九年级 · 度量几何学
(本题3分)(2022$cdot$浙江温州$cdot$一模)如图,将两块三角板$OABleft(angleOAB=45^{circ}right)$和三角板$OCDleft(angleOCD=30^{circ}right)$放置在矩形$BCEF$中,直角顶点$O$重合,点$A,D$在$EF$边上,$AB=12$.(1)若点$O$到$BC$的距离为$2sqrt{6}$,则点$O$到$EF$的距离为$qquad$;(2)若$BC=3AD$,则$triangleOCD$外接圆的半径为$qquad$.
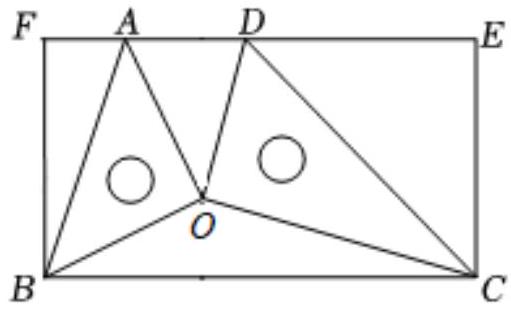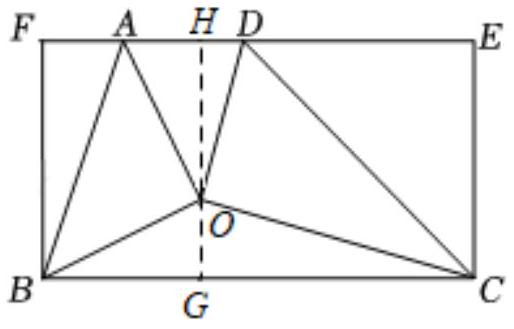
答案: $4sqrt{3};2sqrt{15}$
解析: 【分析】(1)根据题意可得$angleAOB=angleDOC=90^{circ},AO=BO,CD=2DO$,过点$O$作$OGperpBC$于点$G$,延长$GO$交$EF$于点$H$,证明$triangleOAHcongtriangleBOG(AAS)$,可得$OH=BG$,$AH=OG=2sqrt{6}$,然后根据勾股定理即可解决问题;(2)根据题意证明$triangleHODsimtriangleGCO$,可得$frac{HO}{GC}=frac{HD}{OG}=frac{OD}{OC}$,由$tanangleOCD=tan30^{circ}=$$frac{OD}{OC}=frac{sqrt{3}}{3}$,设$BG=OH=x$,可得$CG=sqrt{3}x$,设$HD=k$,可得$OG=sqrt{3}k$,根据$BC=$$3AD$可得,$k=frac{1}{3}x$,然后利用勾股定理可得$DO=2sqrt{15}$,进而可以解决问题.【详解】解:(1)$because$两块三角板$OABleft(angleOAB=45^{circ}right)$和三角板$OCDleft(angleOCD=30^{circ}right)$放置在矩形$BCEF$中，$thereforeangleAOB=angleDOC=90^{circ},AO=BO,CD=2DO$,如图,过点$O$作$OGperpBC$于点$G$,延长$GO$交$EF$于点$H$,$because$四边形$BCEF$是矩形,$thereforeBC//EF$,$thereforeOHperpEF$,$thereforeangleOHA=angleAOB=90^{circ}$,$thereforeangleAOH+angleOAH=angleAOH+angleBOG=90^{circ}$,$thereforeangleOAH=angleBOG$,在$triangleOAH$和$triangleOGB$中,$$left{begin{array}{l}angleAHO=angleOGB=90^{circ}angleOAH=angleBOGAO=BOend{array}right.$$$thereforetriangleOAHcongtriangleBOG(AAS)$,$thereforeOH=BG,AH=OG=2sqrt{6}$,$becauseAB=12$.$thereforeAO=BO=frac{sqrt{2}}{2}AB=6sqrt{2}$,$thereforeBG=sqrt{BO^{2}-OG^{2}}=sqrt{(6sqrt{2})^{2}-(2sqrt{6})^{2}}=4sqrt{3}$$therefore{OH}=4sqrt{3}$,则点$O$到$EF$的距离为$4sqrt{3}$,故答案为:$4sqrt{3}$(2)$becauseangleOGC=angleDHO=angleDOC=90^{circ}$,$thereforeangleHOD+angleCOG=angleGCO+angleCOG=90^{circ}$,$thereforeangleHOD=angleGCO$,$thereforetriangleHODsimtriangleGCO$,$thereforefrac{HO}{GC}=frac{HD}{OG}frac{OD}{OC}$$becauseangleOCD=30^{circ}$,$thereforetanangleOCD=tan30^{circ}=frac{OD}{OC}=frac{sqrt{3}}{3}$,$thereforefrac{HO}{GC}=frac{HD}{OG}=frac{sqrt{3}}{3}$,由(1)知:$OH=BG,AH=OG$,设$BG=OH=x，$$thereforeCG=sqrt{3}x$,设$HD=k$,$thereforeOG=sqrt{3}k$,$thereforeAH=OG=sqrt{3}k$,$thereforeAD=AH+DH=(sqrt{3}+1)k$,$becauseBC=3AD,BC=BG+CG=OH+CG=(sqrt{3}+1)x$,$therefore(sqrt{3}+1)x=3(sqrt{3}+1)k$,$thereforek=frac{1}{3}x$,$thereforeAH=OG=sqrt{3}k=frac{sqrt{3}}{3}x$,在$RttriangleAHO$中,根据勾股定理得:$OH^{2}+AH^{2}=AO^{2}$,$thereforex^{2}+left(frac{sqrt{3}}{3}xright)^{2}=(6sqrt{2})^{2}$,解得$x=3sqrt{6}$,$thereforeHD=k=frac{1}{3}x=sqrt{6},BG=OH=x=3sqrt{6}$,在$RttriangleDHO$中，根据勾股定理得:$DH^{2}+OH^{2}=DO^{2}$,$therefore(sqrt{6})^{2}+(3sqrt{6})^{2}=DO^{2}$,$thereforeDO=2sqrt{15}$,$becauseangleOCD=30^{circ}$$thereforeCD=2OD=4sqrt{15}$$becauseangleCOD=90^{circ}$$thereforeCD$是$triangleOCD$外接圆的直径$thereforetriangleOCD$外接圆的半径为$2sqrt{15}$.故答案为:$2sqrt{15}$.【点睛】本题属于几何综合题,是中考填空题的压轴题,考查了全等三角形的判定与性质,相似三角形的判定与性质,解直角三角形,勾股定理,三角形外接圆与外心,矩形的性质,解决本题的关键是综合运用以上知识.